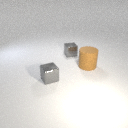
large brown rubber cylinder behind small gray metal cube